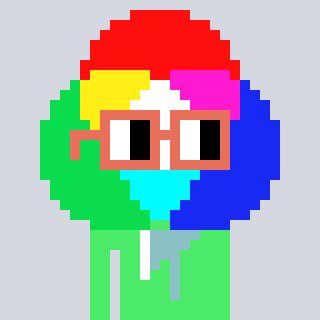
a pixel art character with square orange glasses, a color circle-shaped head and a teal-colored body on a cool background